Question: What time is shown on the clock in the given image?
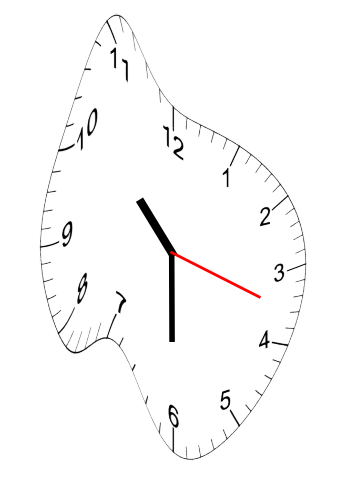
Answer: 10:30:18